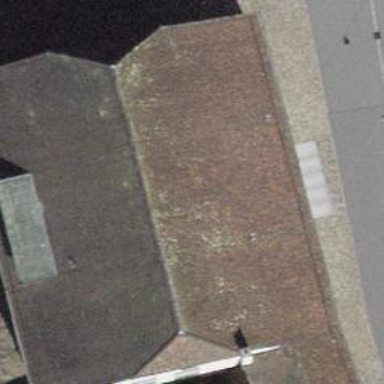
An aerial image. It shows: Building with tile roof.